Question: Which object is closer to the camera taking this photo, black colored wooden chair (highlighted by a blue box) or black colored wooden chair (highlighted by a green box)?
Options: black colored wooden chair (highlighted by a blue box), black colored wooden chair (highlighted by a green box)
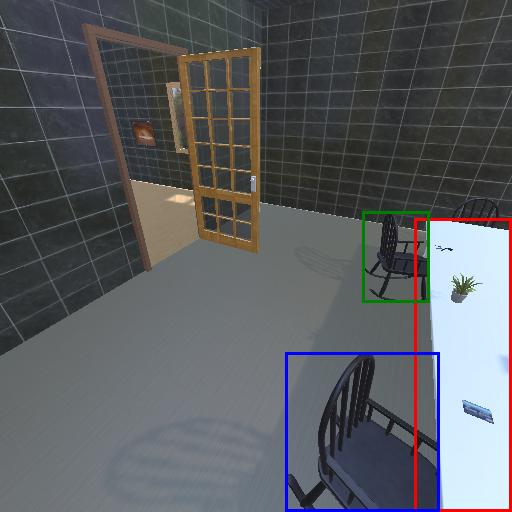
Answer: black colored wooden chair (highlighted by a blue box)